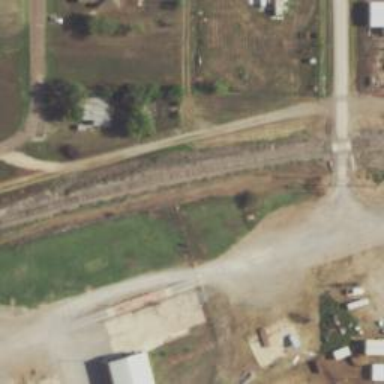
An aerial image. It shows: Railway track.